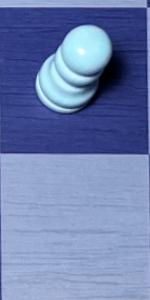
Label: Empty